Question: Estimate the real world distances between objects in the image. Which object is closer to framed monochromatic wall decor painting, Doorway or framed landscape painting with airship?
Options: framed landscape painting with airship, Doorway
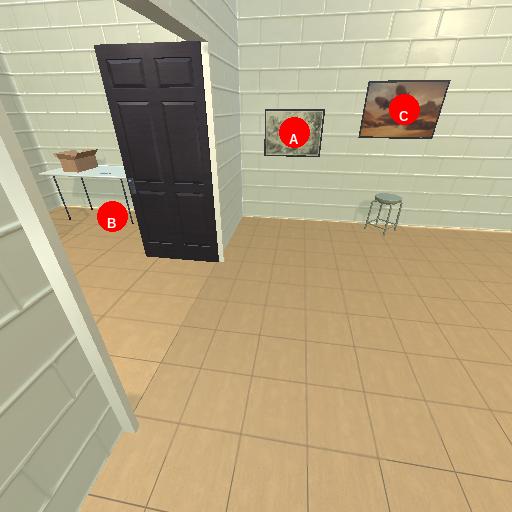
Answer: framed landscape painting with airship